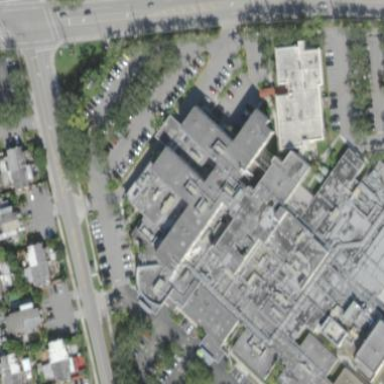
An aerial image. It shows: Hospital building.